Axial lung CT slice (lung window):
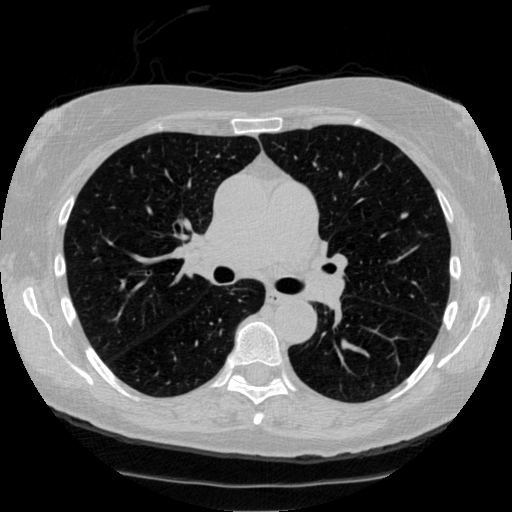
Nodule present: no